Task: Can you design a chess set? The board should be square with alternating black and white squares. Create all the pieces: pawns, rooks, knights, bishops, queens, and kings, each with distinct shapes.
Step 3231:
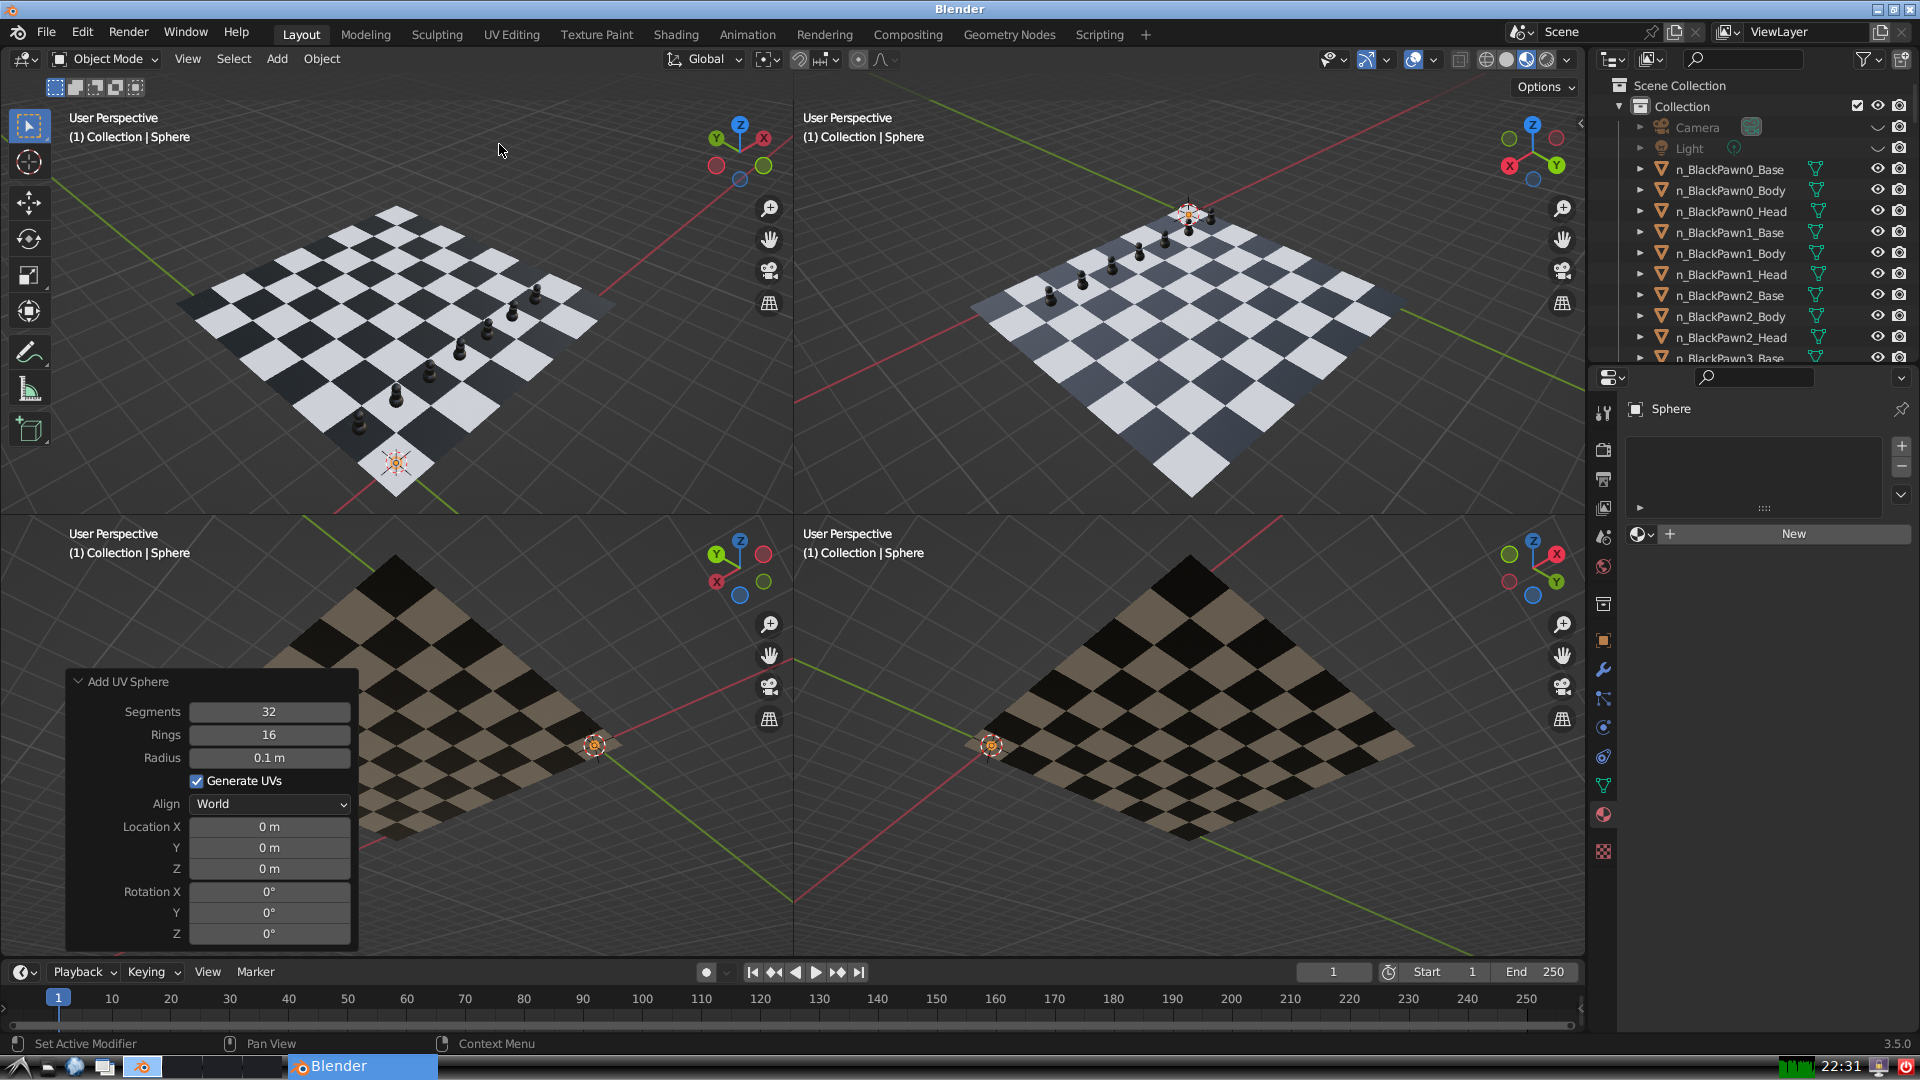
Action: {"mouse_move": [270, 758]}